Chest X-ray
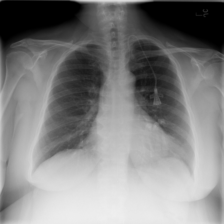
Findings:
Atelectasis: negative
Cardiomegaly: negative
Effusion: negative
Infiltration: negative
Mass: negative
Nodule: negative
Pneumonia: negative
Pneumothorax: negative
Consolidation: negative
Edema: negative
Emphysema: negative
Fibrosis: negative
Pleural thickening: negative
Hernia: negative